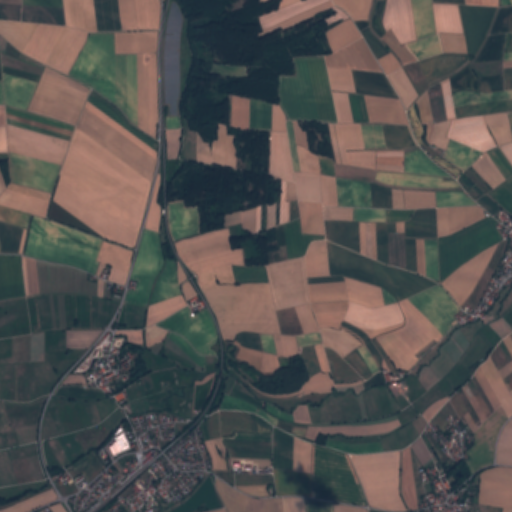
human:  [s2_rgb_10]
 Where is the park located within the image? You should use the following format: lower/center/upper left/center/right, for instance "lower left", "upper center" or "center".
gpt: The park is located in the lower left of the image.
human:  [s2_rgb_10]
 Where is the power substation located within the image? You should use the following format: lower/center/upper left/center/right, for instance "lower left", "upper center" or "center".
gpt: The power substation is located in the lower right of the image.
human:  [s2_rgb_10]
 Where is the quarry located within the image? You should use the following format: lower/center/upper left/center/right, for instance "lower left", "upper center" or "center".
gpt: There is no quarry in the image.